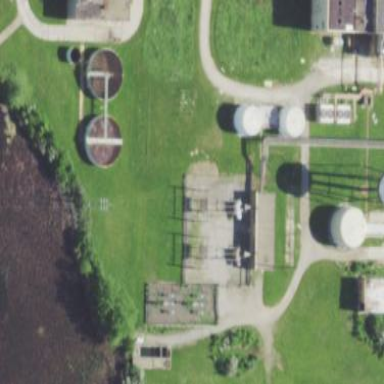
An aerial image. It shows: Power substation.